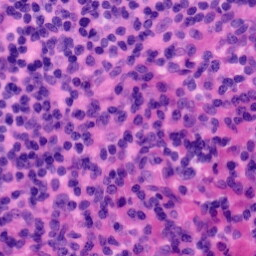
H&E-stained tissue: Tonsil